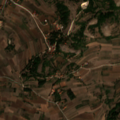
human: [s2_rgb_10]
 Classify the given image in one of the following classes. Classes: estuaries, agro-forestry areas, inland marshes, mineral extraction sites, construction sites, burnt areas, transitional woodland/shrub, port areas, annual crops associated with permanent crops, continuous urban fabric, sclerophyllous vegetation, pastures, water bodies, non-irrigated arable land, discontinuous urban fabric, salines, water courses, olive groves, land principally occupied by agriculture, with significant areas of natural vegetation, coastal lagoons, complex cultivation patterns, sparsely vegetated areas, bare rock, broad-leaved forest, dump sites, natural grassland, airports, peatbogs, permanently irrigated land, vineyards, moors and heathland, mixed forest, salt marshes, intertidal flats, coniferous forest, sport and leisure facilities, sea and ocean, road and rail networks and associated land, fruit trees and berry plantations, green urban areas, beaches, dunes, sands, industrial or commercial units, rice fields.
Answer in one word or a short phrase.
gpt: non-irrigated arable land, land principally occupied by agriculture, with significant areas of natural vegetation, transitional woodland/shrub